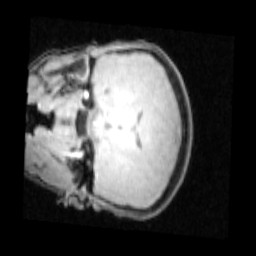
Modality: PDw
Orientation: coronal
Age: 14
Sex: male
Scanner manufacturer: siemens
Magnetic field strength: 3 T
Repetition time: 0.25 s
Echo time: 0.00103 s